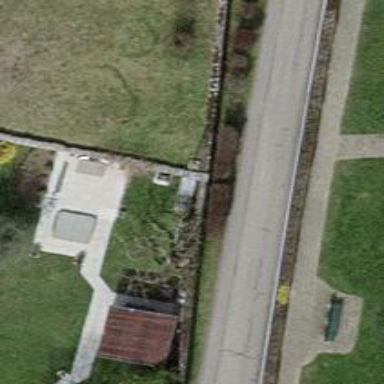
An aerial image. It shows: Wall barrier.